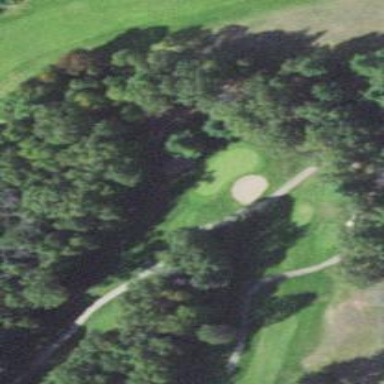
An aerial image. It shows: View of golf hole.